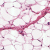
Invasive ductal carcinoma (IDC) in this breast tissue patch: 0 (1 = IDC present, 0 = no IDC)